Question: How should I remove duplicate from mongodb collection when there is no unique element?
I want to do this in using Java driver.
In that below pic some record are same. I want to remove that records. Time is not unique key here.

P.S.: I just presented data in table form. there are actually in json array form.
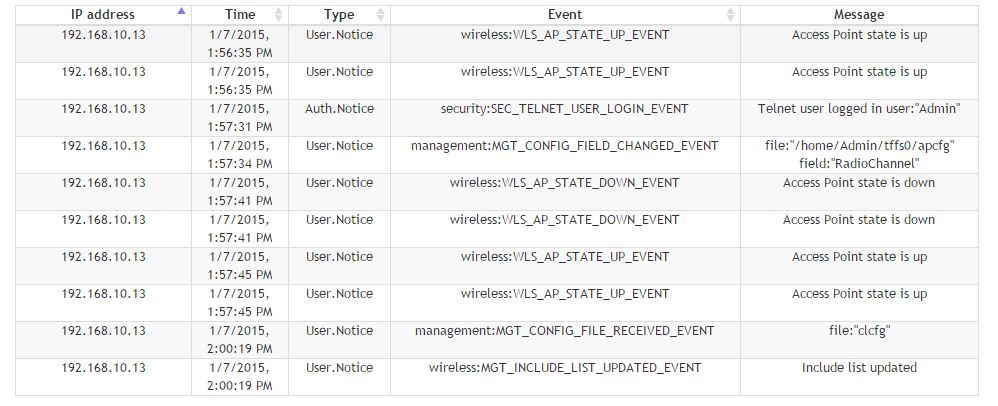
Answer: I agree with other users here who have pointed out that the presence of duplicate documents might indicate some problem with your application, and that eliminating duplicates before they are inserted is better than trying to clean them up later. You should ensure that the duplicates truly are meaningless and try to identify their source, as a higher priority than cleaning them up.
That said, the meaning of "duplicate" here seems to be "the value of every single field (except '_id') is the same". So, to eliminate duplicates, I would do the following:
1 Iterate over every document in the collection, possibly in parallel using a <URL>
2 Compute a hash of all of the non-'_id' fields
3 Insert a document into another collection representing a set of duplicates
'''
{
"_id" : #hash#,
"docs" : [#array of _ids of docs],
"count" : #number of _ids in docs array#
}
'''
then you'll have a record of all duplicates and you can iterate over this collection and remove all but one of the duplicates, for each document with 'count > 1'. Alternatively, if you don't want to bother to keep a record of the duplicates, you can insert a doc with the hash as '_id', and whenever there's a hash collision, delete the current document because it's a duplicate (with high probability).